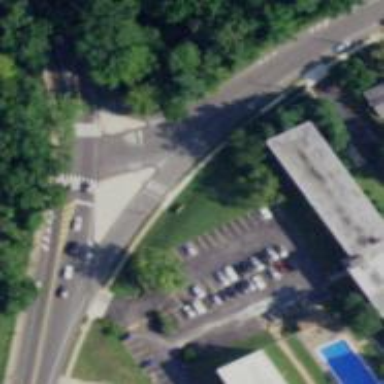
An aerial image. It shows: Marked crossing on the road.